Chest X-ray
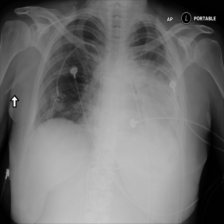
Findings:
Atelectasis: negative
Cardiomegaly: negative
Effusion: negative
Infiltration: negative
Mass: negative
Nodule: negative
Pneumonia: negative
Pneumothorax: negative
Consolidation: negative
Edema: negative
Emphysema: negative
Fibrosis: negative
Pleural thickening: negative
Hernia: negative